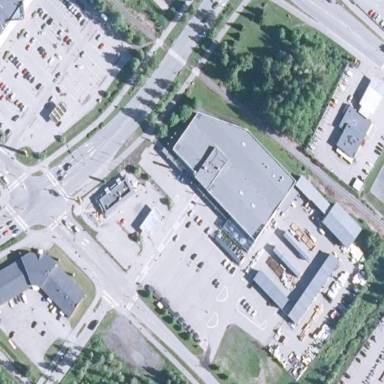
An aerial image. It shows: Hardware shop located inside building.